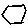
Label: hexagon